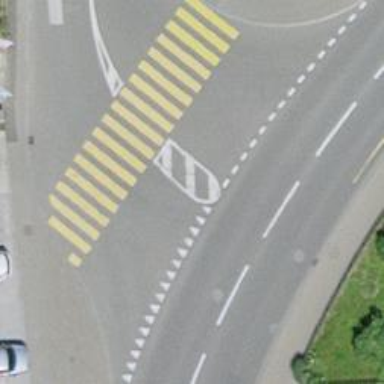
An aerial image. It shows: Uncontrolled zebra crossing on the road.